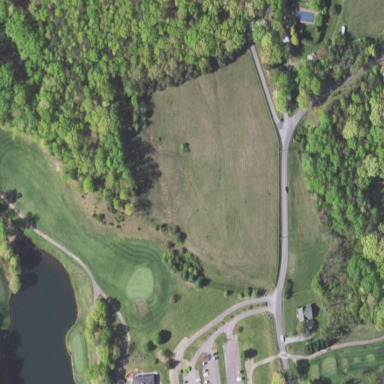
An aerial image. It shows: Golf fairway surrounded by grass.